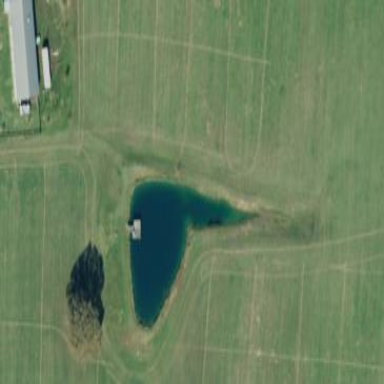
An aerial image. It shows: Peaceful pond surrounded by nature.